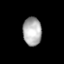
Tissue: lung
Cell type: Epithelial cells
Senescence score: 0.1999
Nuclear area (px): 520
Mean DAPI intensity: 174.792